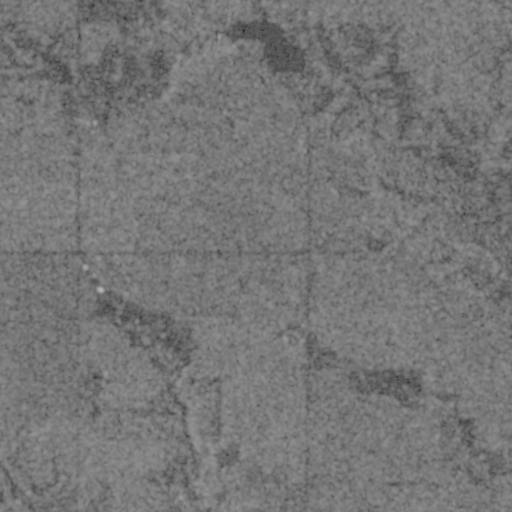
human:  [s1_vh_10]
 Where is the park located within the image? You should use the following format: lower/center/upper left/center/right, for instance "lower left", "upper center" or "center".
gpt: The park is located in the upper center of the image.
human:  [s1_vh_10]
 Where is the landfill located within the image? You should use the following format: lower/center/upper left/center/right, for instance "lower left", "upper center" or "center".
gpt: There is no landfill in the image.

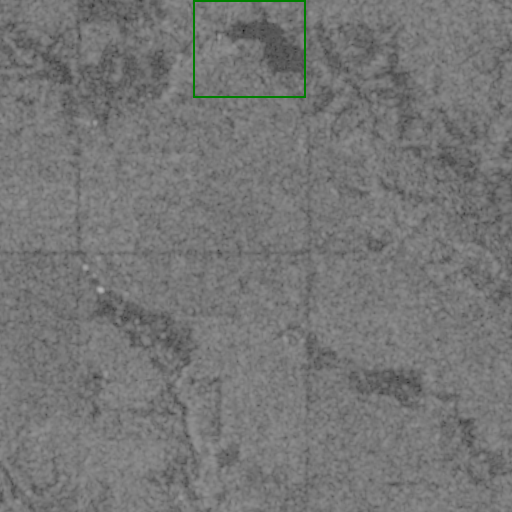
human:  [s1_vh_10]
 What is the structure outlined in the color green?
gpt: The structure outlined in green is a park.
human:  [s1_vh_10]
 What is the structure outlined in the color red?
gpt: There is no red outline.